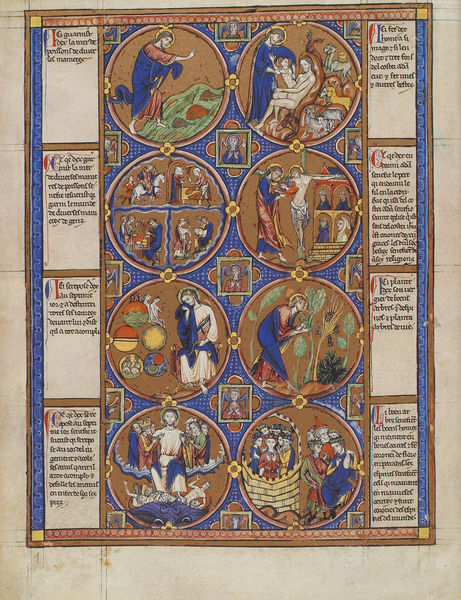
Titel: Wiener Bible Moralisée
Institution: Wien, Österreichische Nationalbibliothek
Schlagwörter: baum, blau, gott, himmel, wasser, grün, blumen, braun, weiss, rot, wolke, bibel, rahmen, gold, kreis, rund, schrift, bilder, papier, adam, eva, buch, medaillon, kreuz, seite, text, kreise, initalien, nimbus, christus, jesus, kreuzigung, bedeutungsperspektive, szenen, verse, texte, buchmalerei, schöpfung, initale, heilsgeschichten